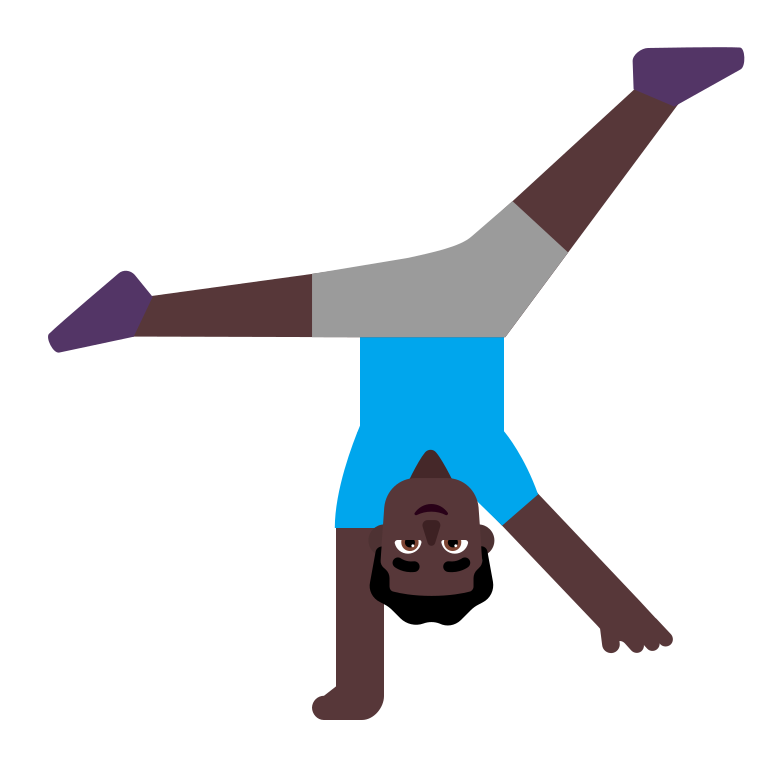
man cartwheeling flat dark